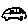
Label: car